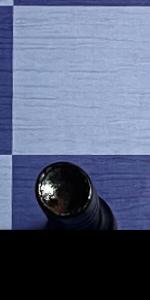
Label: Rook_Black